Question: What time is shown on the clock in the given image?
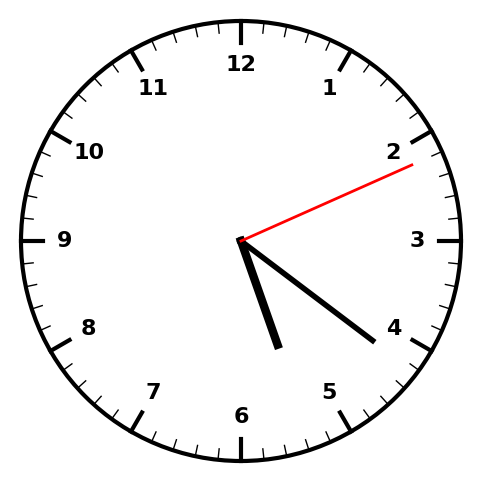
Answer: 05:21:11